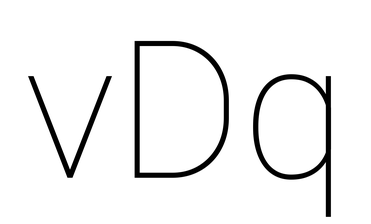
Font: Roboto_Thin